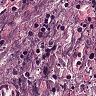
Metastatic tissue present: no